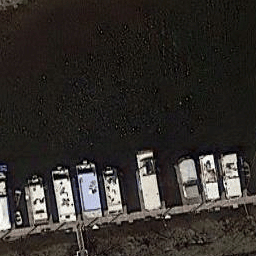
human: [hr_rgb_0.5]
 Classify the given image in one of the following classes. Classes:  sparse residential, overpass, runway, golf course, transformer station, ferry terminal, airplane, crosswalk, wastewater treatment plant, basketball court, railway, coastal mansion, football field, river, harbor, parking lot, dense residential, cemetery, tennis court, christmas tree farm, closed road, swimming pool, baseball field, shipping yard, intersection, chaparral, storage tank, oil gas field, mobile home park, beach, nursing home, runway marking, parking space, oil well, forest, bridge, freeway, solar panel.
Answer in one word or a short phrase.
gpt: harbor